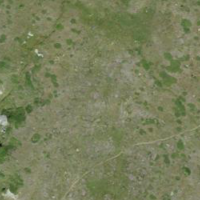
EUNIS habitat code: 26
Species observed at this site:
Phoenicurus ochruros